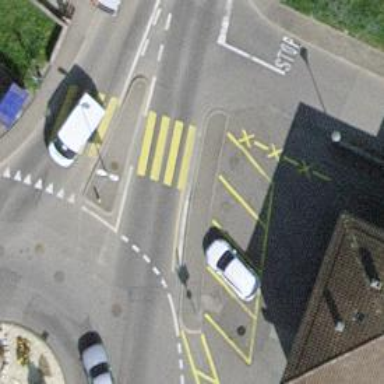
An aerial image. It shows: Uncontrolled crossing with zebra marking and crossing island.